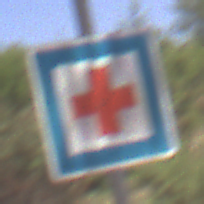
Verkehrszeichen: ErsteHilfe
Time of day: Midday
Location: Outdoor (RoadRail)
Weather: Clear
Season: NotSpecified
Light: Natural